Question: I am trying to change background of div tag continuously using for loop and rgb() values .
following is my code written in sample.html:
'''
<!DOCTYPE html>
<html lang="en">
<head>
<title>sample</title>
<script src="http://ajax.googleapis.com/ajax/libs/jquery/1.10.2/jquery.min.js">
</script >
<script>
$(document).ready(function(){
var r=0;
var g=0;
var b=0;
for(r=0;r<255;r++)
{
for(g=0;g<255;g++)
{
for(b=0;b<255;b++)
{
$("#sqr").css("background-color","rgb(r,g,b)");
}
}
}
});
</script>
<style>
#sqr{background-color:rgb(255,0,0);
height:200px;
width:200px;
}
</style>
</head>
<body>
<div id="sqr">
</div>
</body>
</html>
'''
so can enyone tell me how should i make a code so that background color of div keeps changing automatically when page is loaded ?
Note that i want to change color very smoothly.
If you want to see how effects i want then visit:<URL> and see effects its showing.
As per some suggestions I have changed my code to:
'''
$("#sqr").css("background-color","rgb("+r+","+g+","+b+")");
'''
Now it is taking values of rgb correctly ,but not loading effects correctly in browser,shows me dialog box:

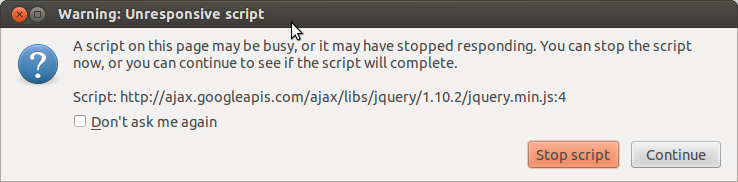
Answer: As this question is tagged as CSS, I would like to contribute a pure CSS solution to this, simply use CSS3 '@keyframes' and you can simply add colors to the element you want, can step the animation using '%' and also, you can use 'animation-iteration-count' and set it to 'infinite'. If you want to iterate it for limited times, just changed the 'infinite' to whatever value you desire but make sure it's an integer.
<URL>
'''
.animate {
height: 200px;
width: 400px;
border: 1px solid #000;
-webkit-animation: animate_bg 5s;
animation: animate_bg 5s;
-webkit-animation-iteration-count: infinite;
animation-iteration-count: infinite;
}
@keyframes animate_bg {
0% {background:red;}
50% {background:green;}
100% {background:blue;}
}
@-webkit-keyframes animate_bg {
0% {background:red;}
50% {background:green;}
100% {background:blue;}
}
'''
This is introduced in CSS3 spec, so you can refer <URL> link for browser support.
---
There are many <URL> available for the browsers which are not supporting CSS3 '@keyframes', so you may need to use this if you are looking to support older browsers, if you don't care about the old one's, than you can use this without any hesitation.